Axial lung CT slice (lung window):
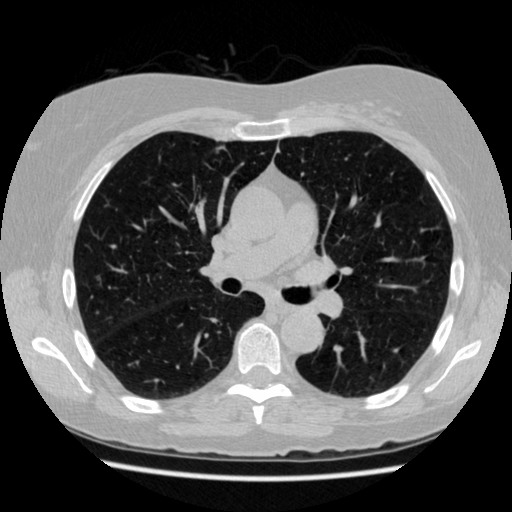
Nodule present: no